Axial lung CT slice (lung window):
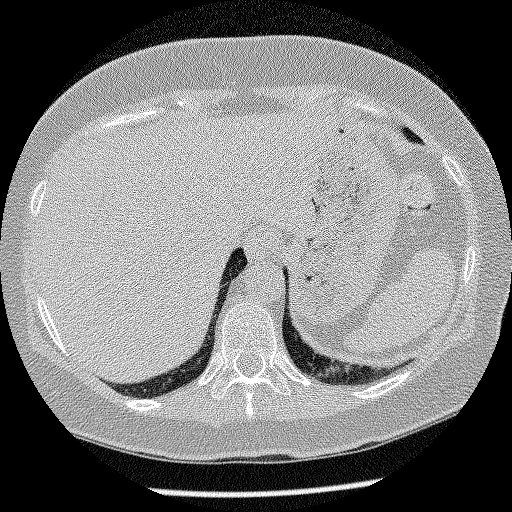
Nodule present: no